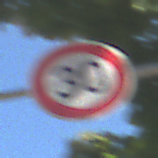
Verkehrszeichen: Geschwindigkeit30
Umgebung: Outdoor, RoadRail
Tageszeit: Midday
Wetter: Clear
Licht: Natural
Jahreszeit: NotSpecified
Kontrast: HighContrast